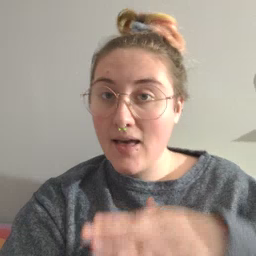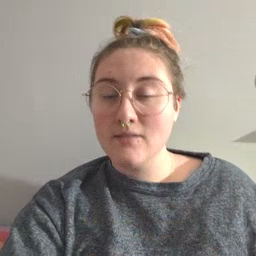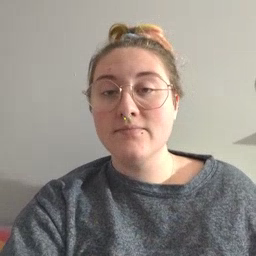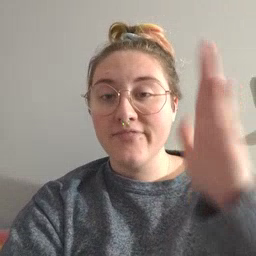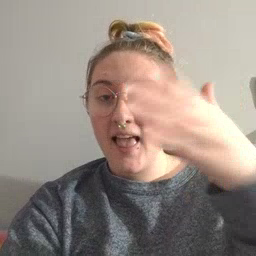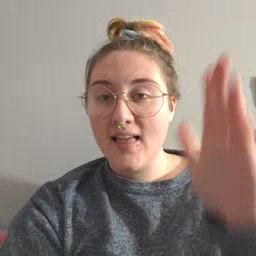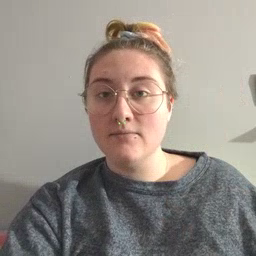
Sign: flag